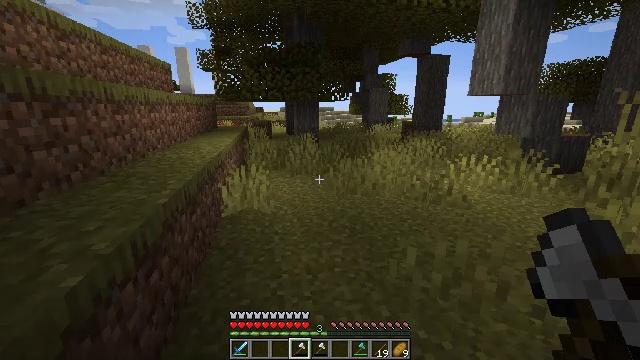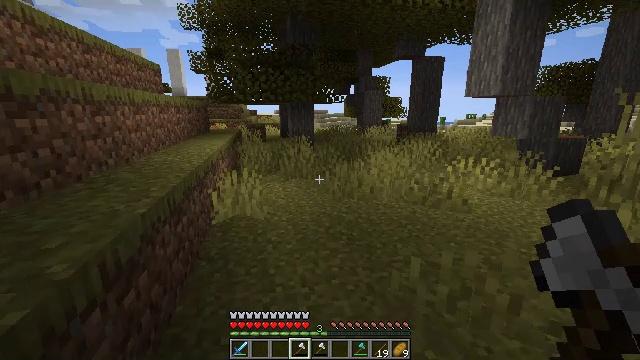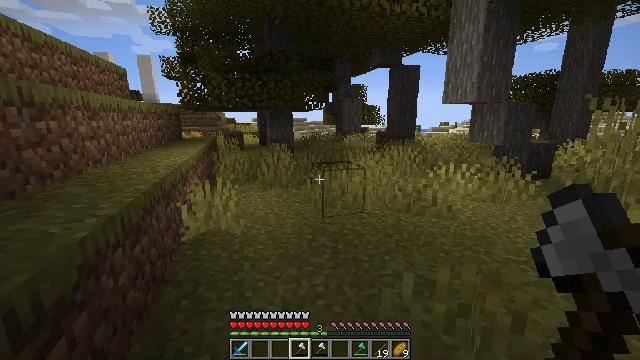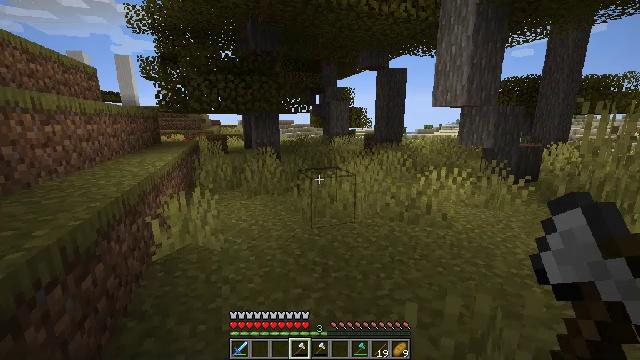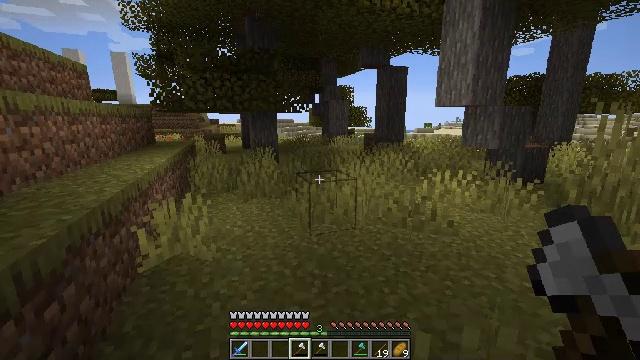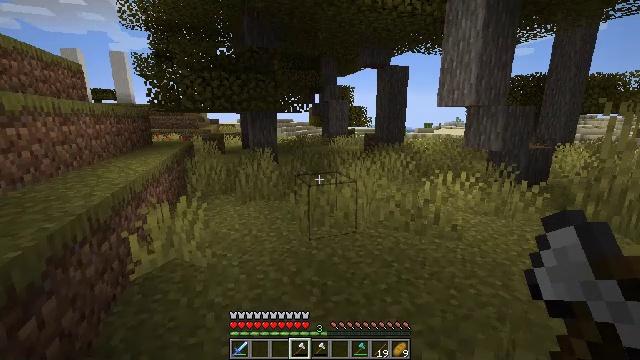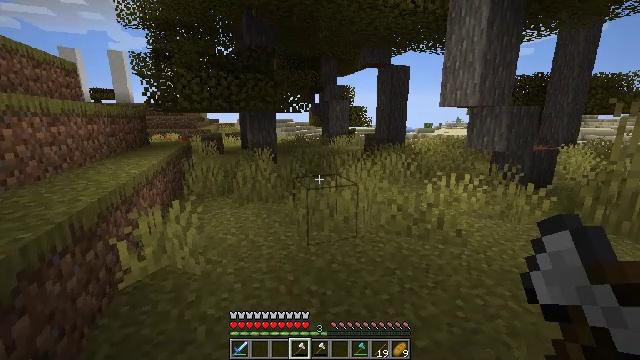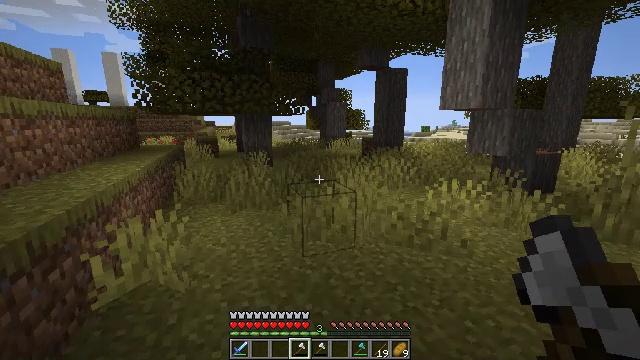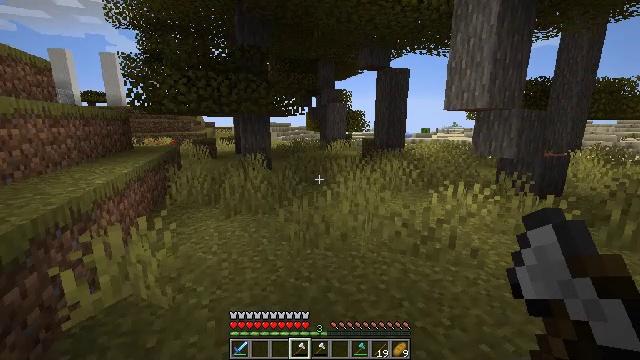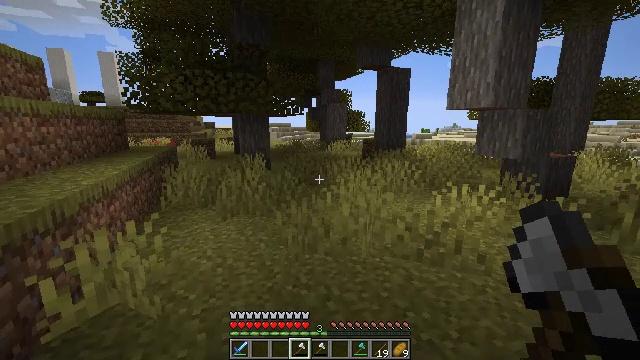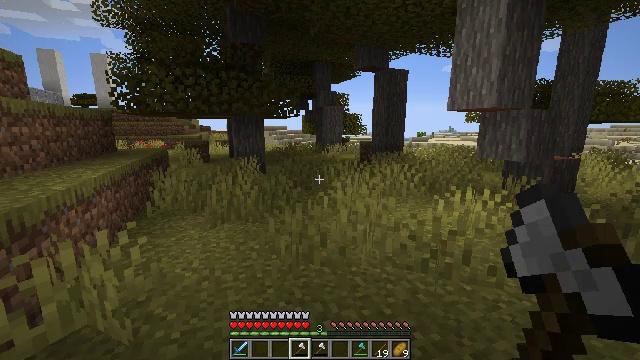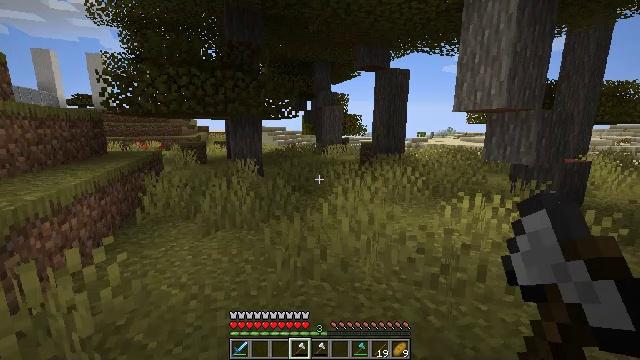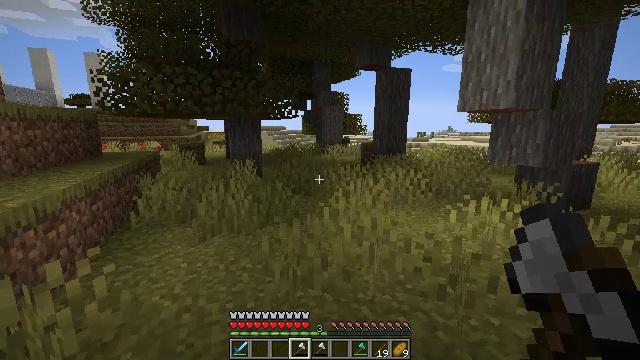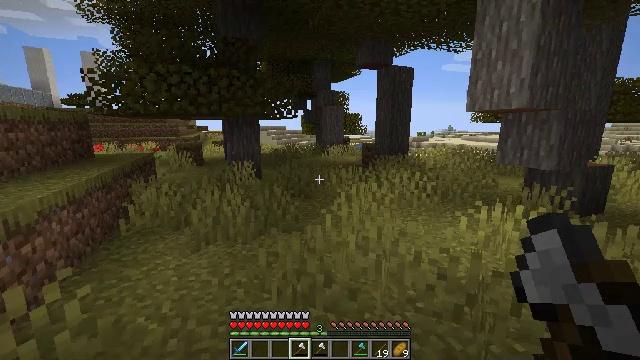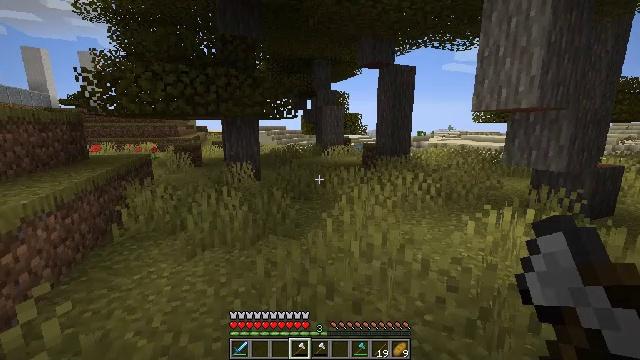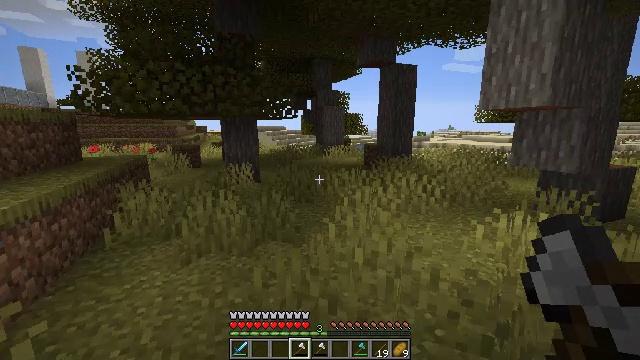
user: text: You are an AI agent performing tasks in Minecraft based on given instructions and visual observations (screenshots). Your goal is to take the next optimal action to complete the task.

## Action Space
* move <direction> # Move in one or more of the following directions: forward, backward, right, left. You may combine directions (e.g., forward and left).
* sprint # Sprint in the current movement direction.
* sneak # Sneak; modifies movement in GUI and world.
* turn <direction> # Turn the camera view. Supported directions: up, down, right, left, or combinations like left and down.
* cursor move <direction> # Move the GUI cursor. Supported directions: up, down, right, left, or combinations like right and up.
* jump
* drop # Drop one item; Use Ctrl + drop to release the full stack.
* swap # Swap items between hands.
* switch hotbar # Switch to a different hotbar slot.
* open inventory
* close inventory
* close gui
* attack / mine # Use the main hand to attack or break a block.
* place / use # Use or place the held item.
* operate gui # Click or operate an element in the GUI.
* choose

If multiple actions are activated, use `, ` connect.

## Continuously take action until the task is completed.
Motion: motion action
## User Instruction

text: Gather acacia leaves by breaking them.
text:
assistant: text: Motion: move forward, turn right
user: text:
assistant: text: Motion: move forward, turn right and up
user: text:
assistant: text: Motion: move forward, turn right
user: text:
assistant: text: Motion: move forward
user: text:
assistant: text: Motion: move forward
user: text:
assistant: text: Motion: move forward
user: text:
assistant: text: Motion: move forward
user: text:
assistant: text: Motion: move forward
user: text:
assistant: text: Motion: move forward
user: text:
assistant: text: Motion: move forward
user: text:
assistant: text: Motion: move forward
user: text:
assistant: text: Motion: move forward
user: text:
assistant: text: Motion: move forward
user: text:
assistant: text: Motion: move forward
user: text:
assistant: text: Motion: move forward
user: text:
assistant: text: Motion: move forward
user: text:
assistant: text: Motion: move forward, turn left and up
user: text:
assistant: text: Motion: move forward, turn left and up
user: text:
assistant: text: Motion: move forward
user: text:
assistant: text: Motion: move forward
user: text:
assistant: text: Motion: move forward
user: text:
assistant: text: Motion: move forward
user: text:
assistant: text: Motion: move forward
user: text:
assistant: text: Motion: move forward
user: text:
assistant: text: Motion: move forward
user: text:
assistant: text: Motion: move forward
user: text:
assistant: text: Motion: move forward
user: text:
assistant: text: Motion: move forward
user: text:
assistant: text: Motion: move forward, turn left
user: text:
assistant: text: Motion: move forward